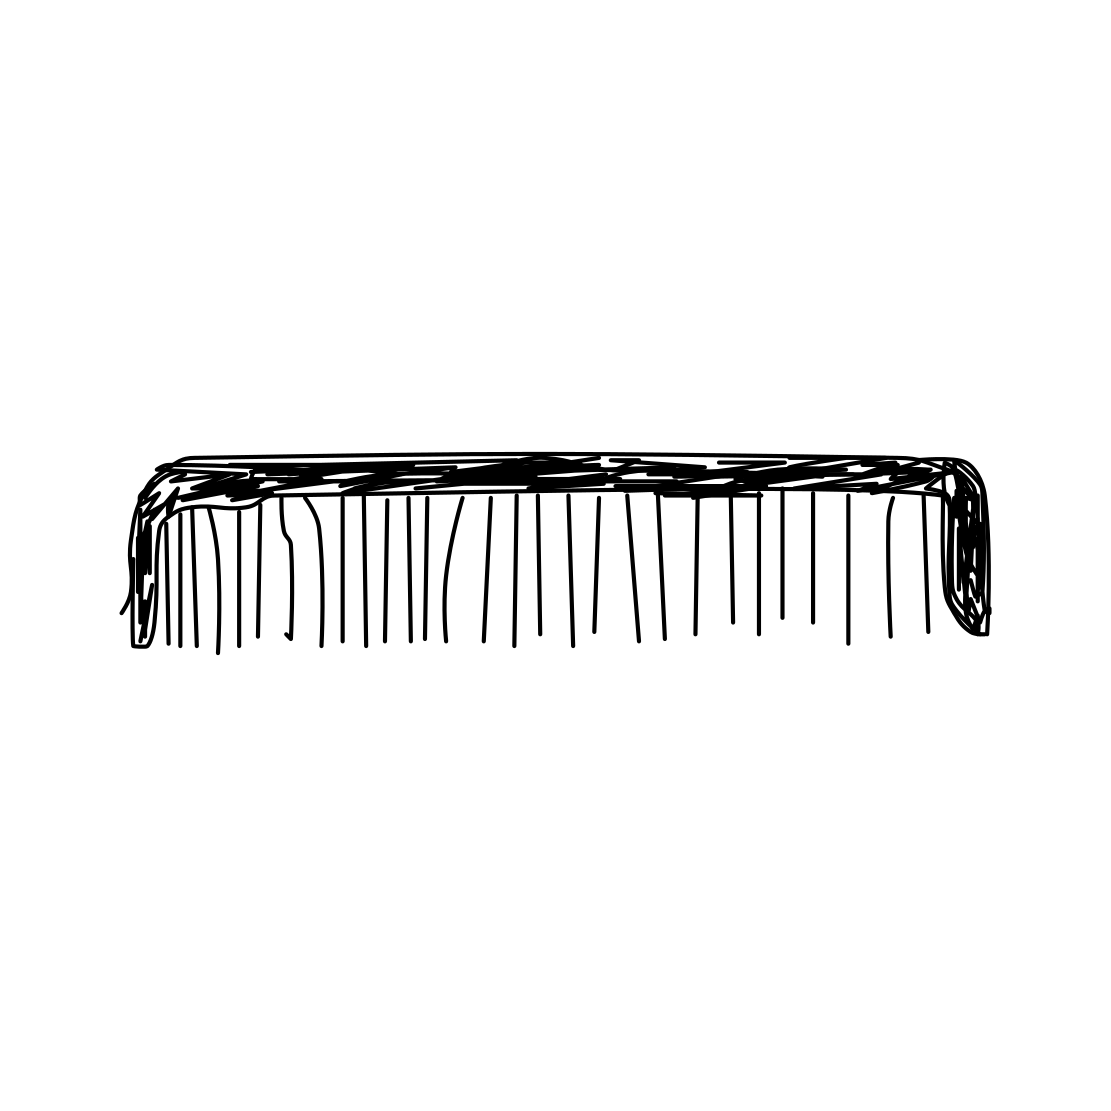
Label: comb